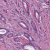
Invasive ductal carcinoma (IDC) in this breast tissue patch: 1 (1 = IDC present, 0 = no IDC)